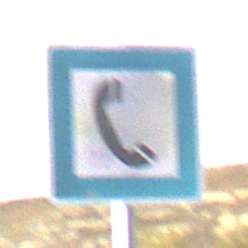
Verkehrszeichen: Fernsprecher
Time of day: MorningAfternoon
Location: Outdoor (Nature)
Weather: PartlyCloudy
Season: NotSpecified
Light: Natural